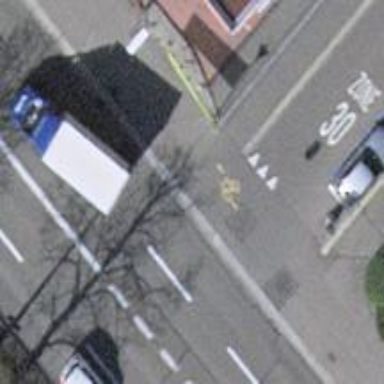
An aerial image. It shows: Unmarked crossing with traffic calming table.